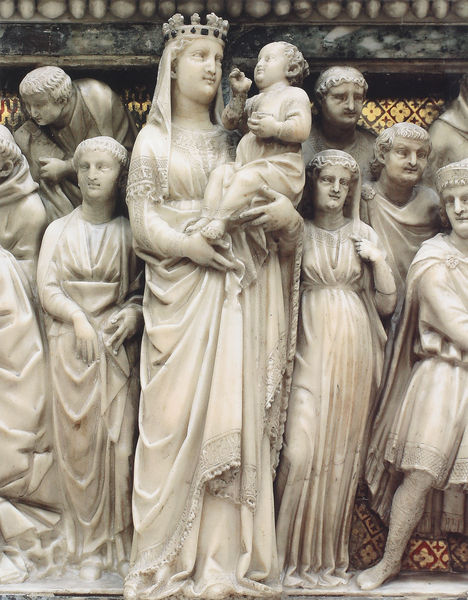
Titel: Schrein des hl. Dominikus
Künstler: Niccolò Pisano
Standort: Bologna, S. Domenico (EU - I)
Schlagwörter: weiß, menschen, sitzen, ausschnitt, kleid, marmor, rot, schleier, ornament, gesichter, anatomie, arm, halten, spitze, stein, gewand, gold, haare, kind, mutter, krone, locken, skulptur, relief, baby, figuren, faltenwurf, altar, jesus, königin, maria, schrein, elfenbein, gottesmutter, jesuskind, sarkophag, bab